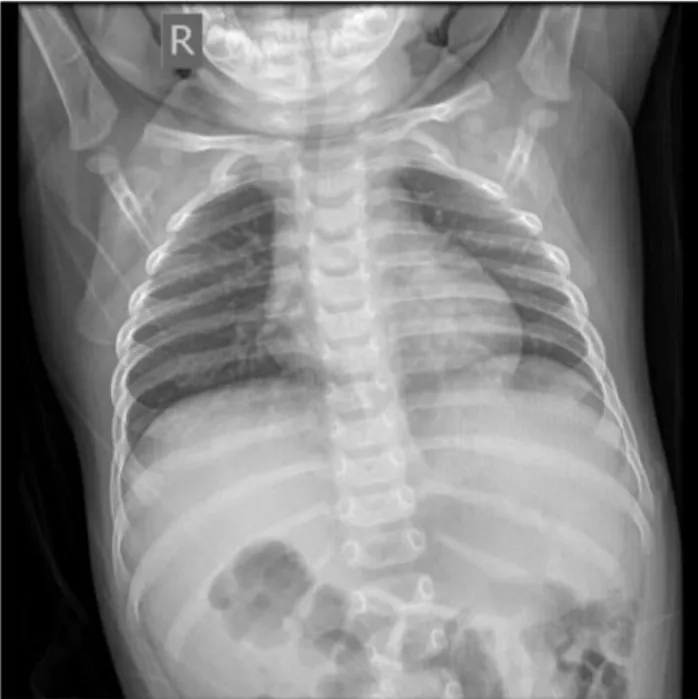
Chest X-ray after recovery.
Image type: radiology (x_ray)